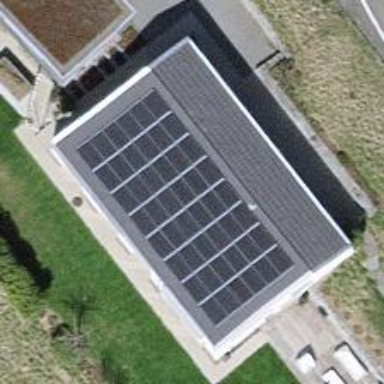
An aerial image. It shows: Solar power generator utilizing photovoltaic technology with solar photovoltaic panels.